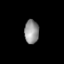
Tissue: lung
Cell type: Endothelial cells
Senescence score: 0.6286
Nuclear area (px): 332
Mean DAPI intensity: 148.509